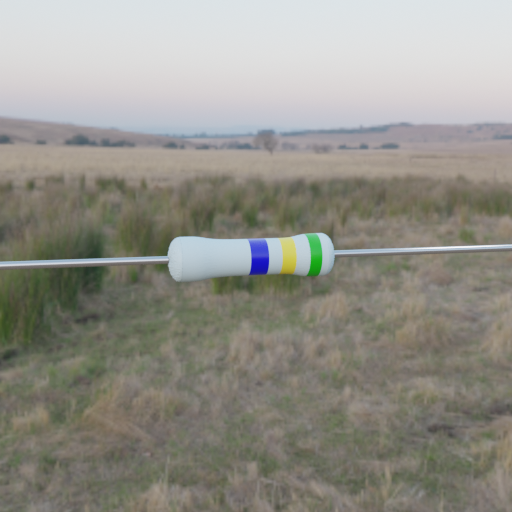
Resistor colour bands (in order): blue, yellow, green